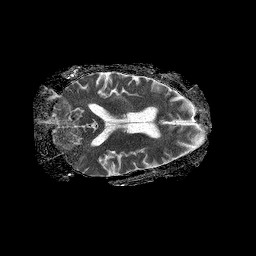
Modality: ADC
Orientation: axial
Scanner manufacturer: philips
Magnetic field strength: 1.5 T
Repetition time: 4.6 s
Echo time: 0.103 s